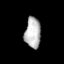
Tissue: prostate
Cell type: T cells
Senescence score: 0.3521
Nuclear area (px): 475
Mean DAPI intensity: 183.486